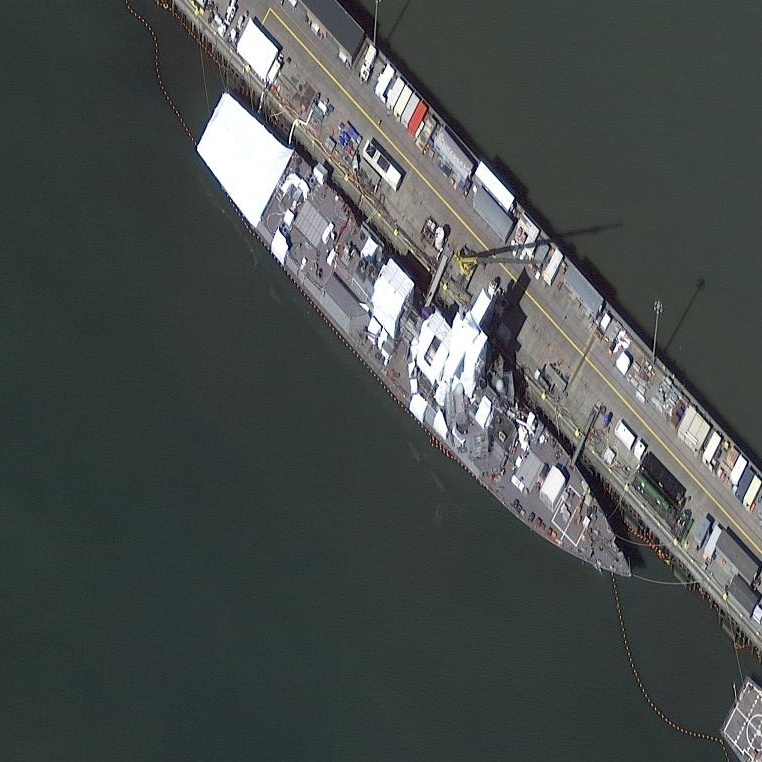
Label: destroyer